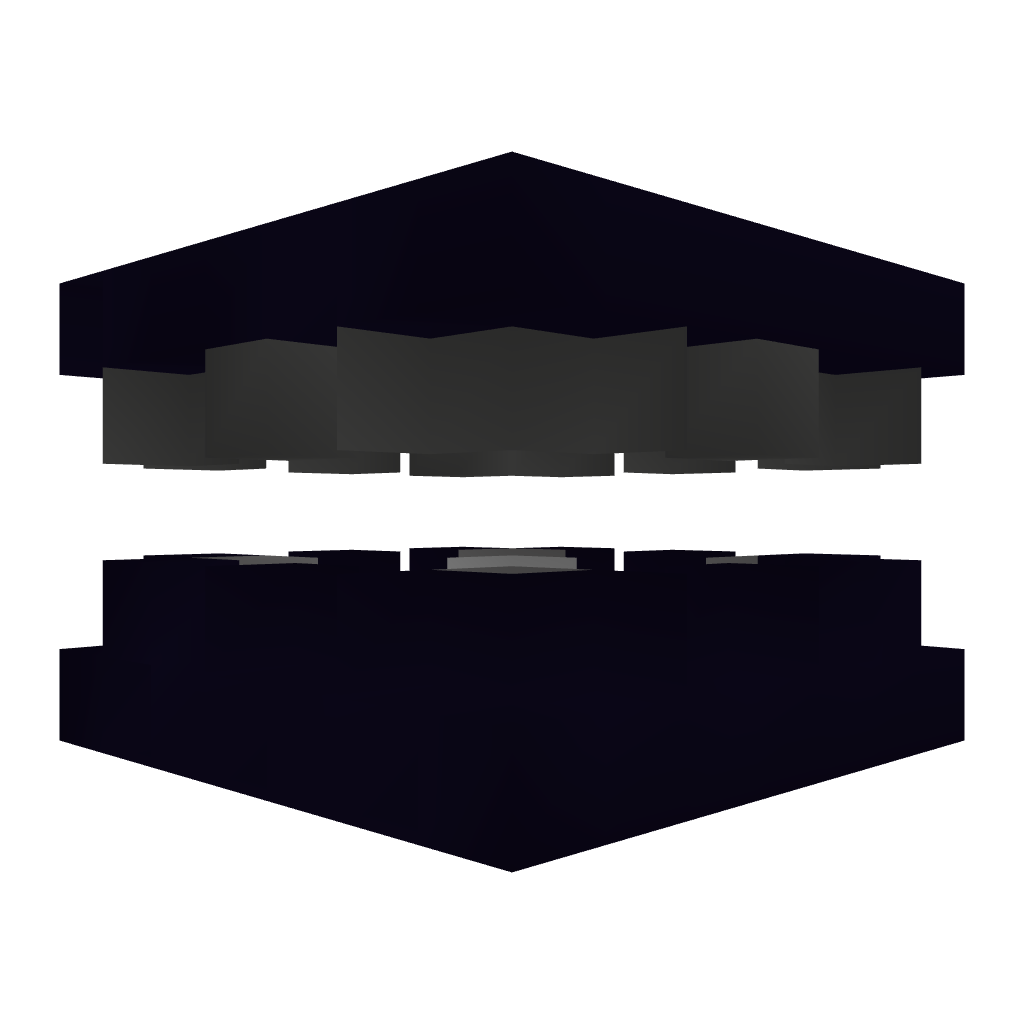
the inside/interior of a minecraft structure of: proximity slime flood trap